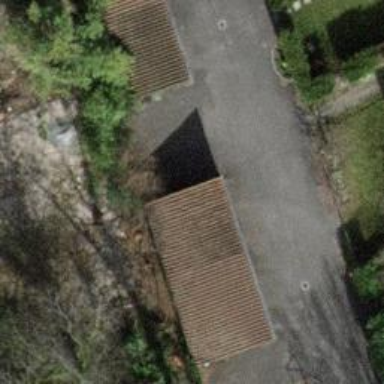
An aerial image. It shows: View of roof of building.